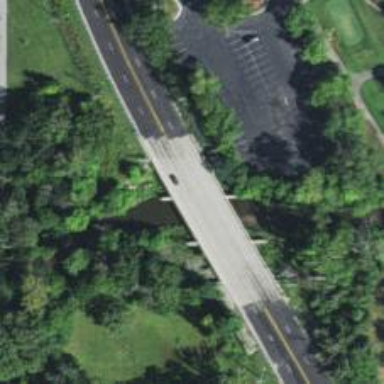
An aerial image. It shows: Primary highway with bridge.